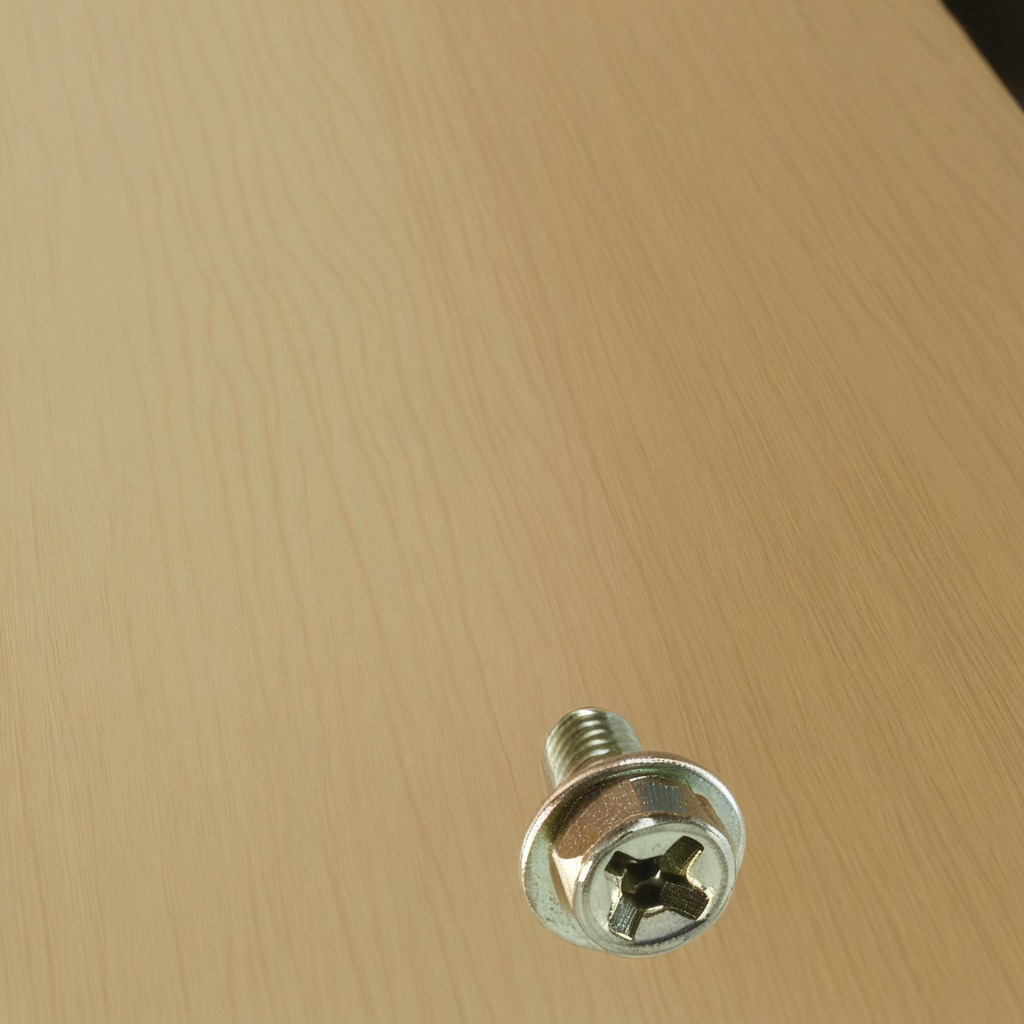
A metal screw lying on a plywood surface in a paint workshop lit by afternoon window light.